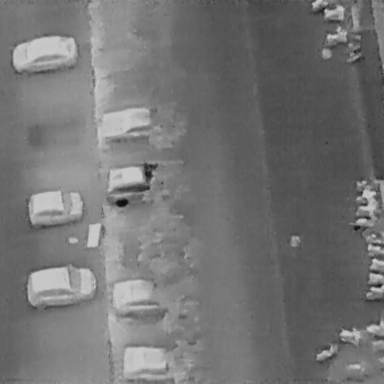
There are 24 objects shown in the infrared image, including 17 Bicycles, and seven Cars.